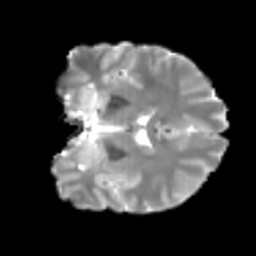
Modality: T2w
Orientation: coronal
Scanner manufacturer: siemens
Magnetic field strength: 3 T
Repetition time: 4 s
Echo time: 0.0594 s